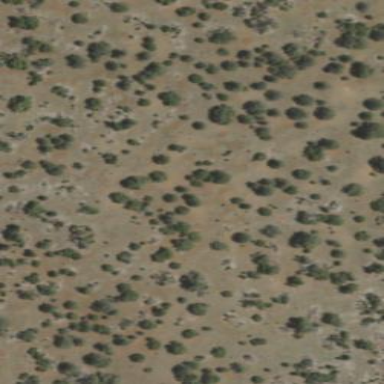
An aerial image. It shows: Patch of scrub vegetation.